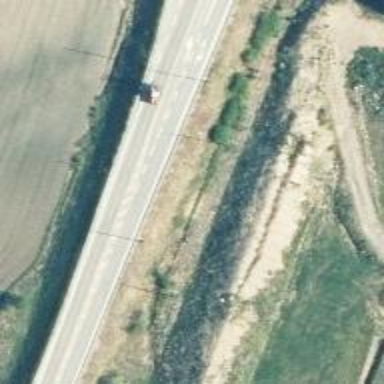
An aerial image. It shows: Secondary road with asphalt surface.